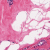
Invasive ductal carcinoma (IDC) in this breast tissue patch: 0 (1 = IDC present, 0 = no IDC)